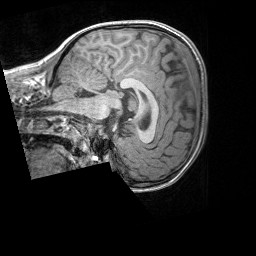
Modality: T1w
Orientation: sagittal
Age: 7
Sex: male
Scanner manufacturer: siemens
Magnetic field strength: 3 T
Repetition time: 1.65 s
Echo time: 0.00203 s